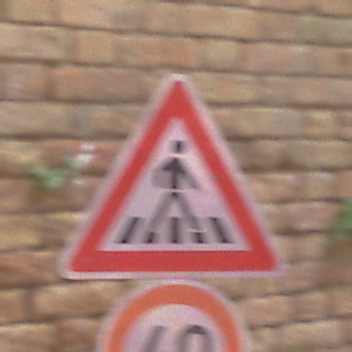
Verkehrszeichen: FussgaengerueberwegLinks
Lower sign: Geschwindigkeit40
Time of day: MorningAfternoon
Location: Outdoor (Urban)
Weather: Clear
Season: NotSpecified
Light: Natural